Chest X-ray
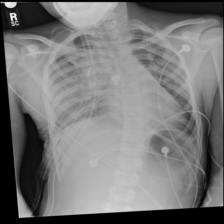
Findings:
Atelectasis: negative
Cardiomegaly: negative
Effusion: negative
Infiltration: negative
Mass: positive
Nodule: negative
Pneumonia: negative
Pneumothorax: positive
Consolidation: negative
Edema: negative
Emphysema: negative
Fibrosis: negative
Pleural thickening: negative
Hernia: negative